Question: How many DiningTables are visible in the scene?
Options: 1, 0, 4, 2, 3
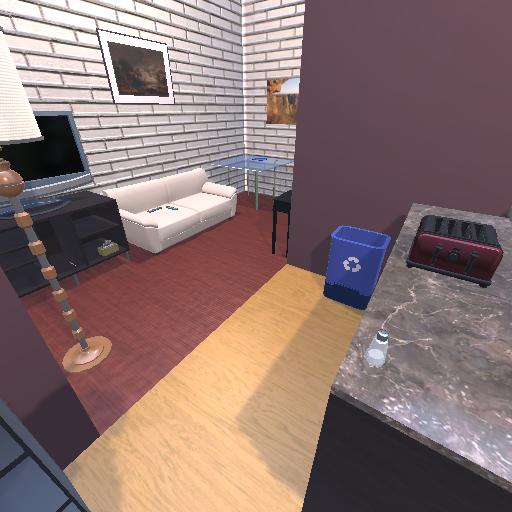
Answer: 1